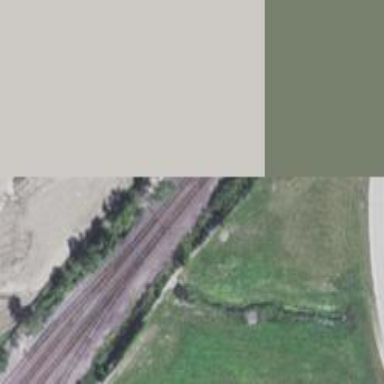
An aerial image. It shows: Building along the railway.